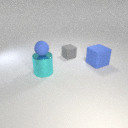
large cyan metal cylinder below small blue rubber sphere